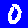
Digit: 0